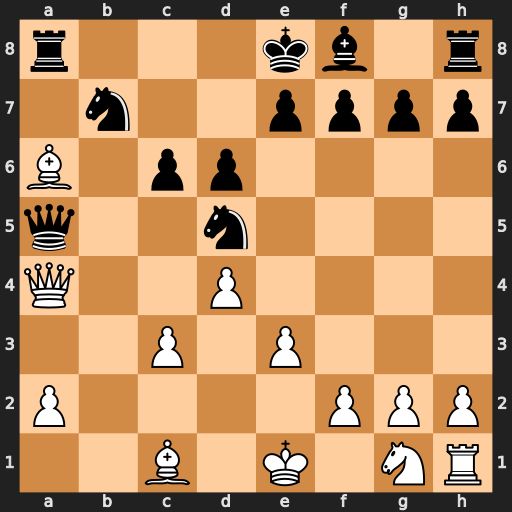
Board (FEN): r3kb1r/1n2pppp/B1pp4/q2n4/Q2P4/2P1P3/P4PPP/2B1K1NR
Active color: w
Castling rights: Kkq
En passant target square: -
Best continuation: Qxc6+ Kd8 Bxb7 Nc7 Bxa8